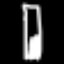
Label: fork